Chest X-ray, PA view. Patient: 33 years old, sex M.
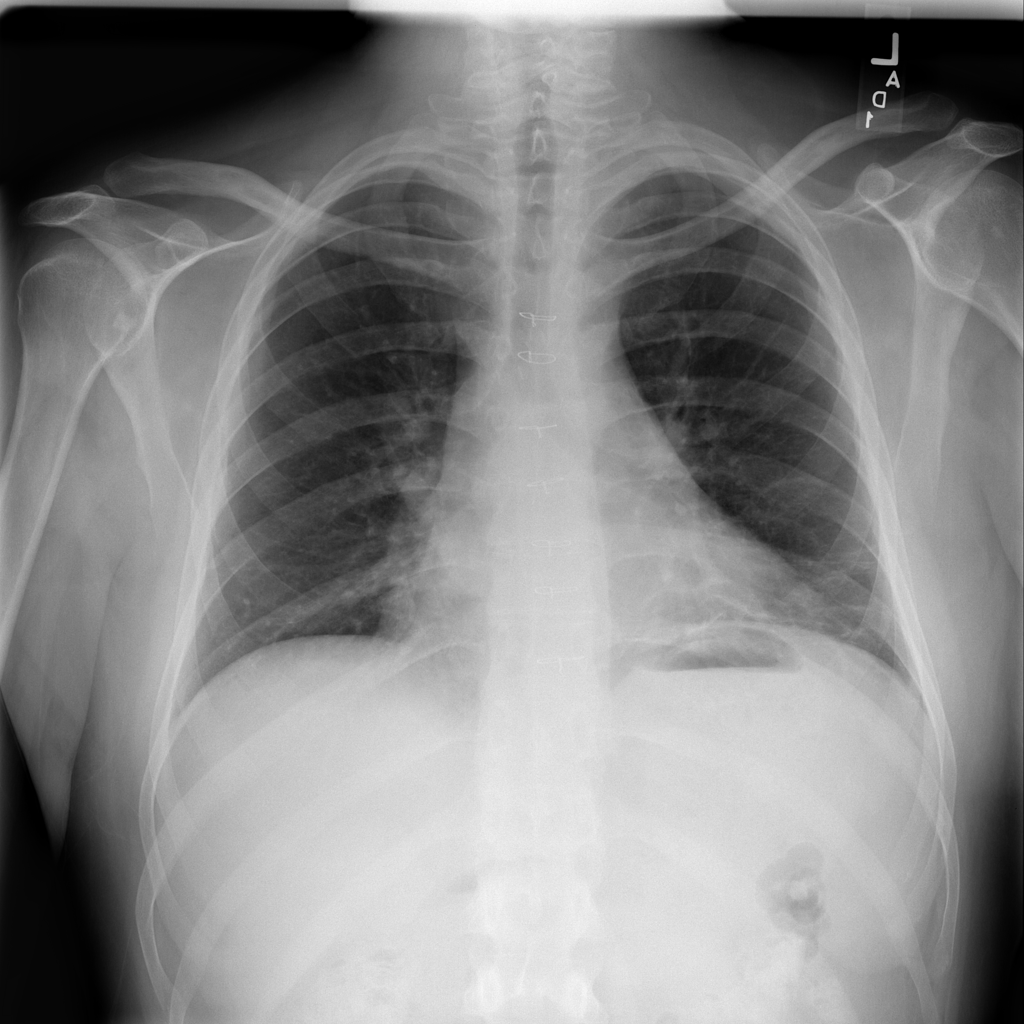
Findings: Atelectasis